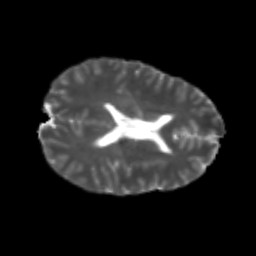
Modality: T2w
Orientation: axial
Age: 24
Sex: male
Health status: healthy
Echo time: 0.074 s